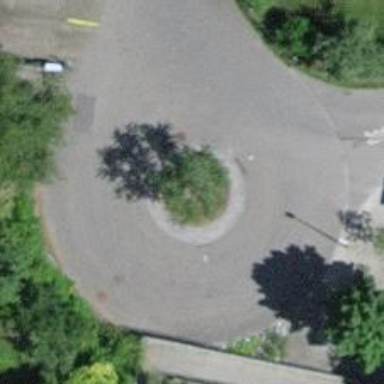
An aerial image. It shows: Turning loop on the road.